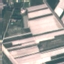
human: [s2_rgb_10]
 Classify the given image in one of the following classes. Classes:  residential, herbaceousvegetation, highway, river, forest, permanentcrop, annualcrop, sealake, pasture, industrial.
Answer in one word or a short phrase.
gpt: PermanentCrop